問題: 四角形$ABCD$は$\angle ADB = {60}^{\circ}$, $\angle CBD = {30}^{\circ}$, $BC = BD$をみたし、その面積は$10$である。辺$AB$, $CD$の中点をそれぞれ$M$, $N$としたとき、線分$MN$の長さはいくらか。
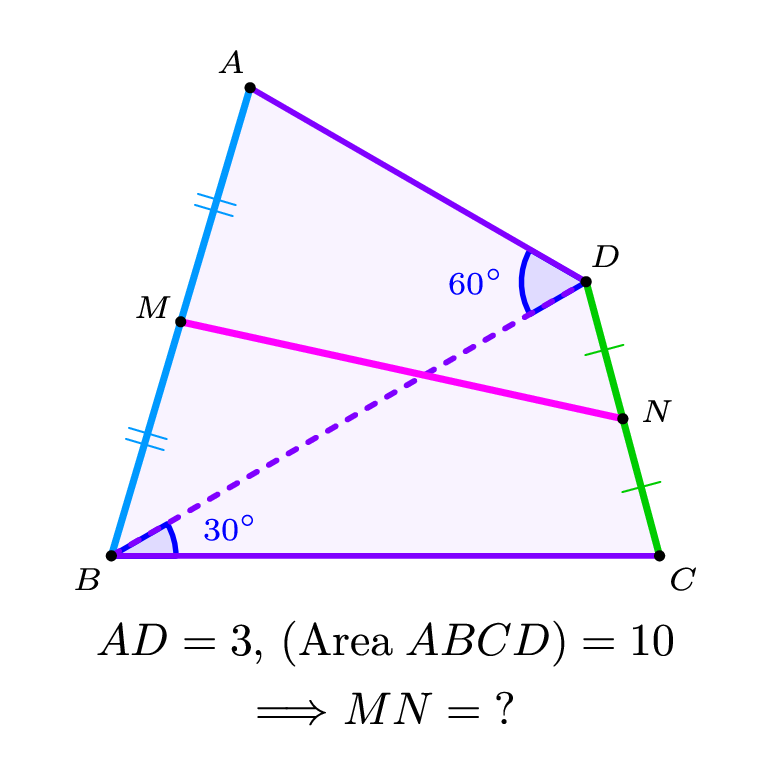
\documentclass[11pt]{jsarticle}
\usepackage[dvipdfmx]{graphicx}
\usepackage{amsmath,amssymb,enumitem,pgfplots,mathrsfs}
\pgfplotsset{compat=1.15}
\usetikzlibrary{arrows}
\definecolor{ffxfqq}{rgb}{1,0.5,0}
\definecolor{ffqqff}{rgb}{1,0,1}
\definecolor{qqqqff}{rgb}{0,0,1}
\definecolor{xfqqff}{rgb}{0.5,0,1}
\definecolor{qqccqq}{rgb}{0,0.8,0}
\definecolor{ffzzcc}{rgb}{1,0.6,0.8}
\definecolor{qqzzff}{rgb}{0,0.6,1}
\pagestyle{empty}
\begin{document}
\begin{tikzpicture}[line cap=round,line join=round,>=triangle 45,x=1cm,y=1cm]
\clip(-3.0,-3.8) rectangle (3.0,2.2);
\coordinate (A) at (-1.046377,1.5); \coordinate (B) at (-2.119660,-2.119660);
\coordinate (C) at (2.119660,-2.119660); \coordinate (D) at (1.551699,0);
\coordinate (M) at (-1.583019,-0.309830); \coordinate (N) at (1.835680,-1.0598302);
\fill[line width=0pt,color=xfqqff,fill=xfqqff,fill opacity=0.05] (A)--(B)--(C)--(D)--cycle;
\draw [shift=(B),line width=1.2pt,color=qqqqff,fill=qqqqff,fill opacity=0.1] (0,0)--(0:0.5) arc (0:30:0.5)--cycle;
\draw [shift=(D),line width=1.2pt,color=qqqqff,fill=qqqqff,fill opacity=0.1] (0,0)--(150:0.5) arc (150:210:0.5)--cycle;
\draw [line width=1.5pt,color=qqzzff] (A)--node[sloped]{\small $||$}(M)--node[sloped]{\small $||$}(B);
\draw [line width=1.5pt,color=qqccqq] (C)--node[sloped]{\small $|$}(N)--node[sloped]{\small $|$}(D);
\draw [line width=1.2pt,color=xfqqff] (A)--(D) (B)--(C);
\draw [line width=1.2pt,dash pattern=on 2pt off 3pt,color=xfqqff] (B)--(D);
\draw [line width=1.5pt,color=ffqqff] (M)--(N);
\begin{scriptsize}
\draw [fill=black,color=black]
 (A) circle (1pt) (-1.2,1.7) node {$A$}
 (B) circle (1pt) (-2.3,-2.3) node {$B$}
 (C) circle (1pt) (2.3,-2.3) node {$C$}
 (D) circle (1pt) (1.7,0.2) node {$D$}
 (M) circle (1pt) (-1.8,-0.2) node {$M$}
 (N) circle (1pt) (2.1,-1.0) node {$N$};
\draw [color=qqqqff] (-1.2,-1.9) node{${30}^{\circ}$} (0.7,0) node{${60}^{\circ}$};
\draw [color=black] (0,-2.8) node{\normalsize $AD = 3$, $({\rm Area\;} ABCD) = 10$} (0,-3.3) node{\normalsize $\Longrightarrow$ $MN = \;?$};
\end{scriptsize}
\end{tikzpicture}
\end{document}
解答: $N$について$B$と対称な点を$P$とし、線分$DP$上に$DQ = 3$となる点$Q$をとる。また、$A$から引いた$BQ$の垂線と$P$から引いた$BQ$の平行線との交点を$R$とし、$N$について$M$と対称な点を$S$とする。このとき、$AD = QD = 3$, $DP = DB$, $\angle ADP = \angle QDB = {150}^{\circ}$より$\triangle ADP \equiv \triangle QDB$が成り立つので、$PA = BQ$である。加えて$\angle APR = {30}^{\circ}$も従うので、$\triangle APR$に注目すれば$\frac{AP}{AR} = 2$が成立する。いま、$\triangle ADQ = \frac{3 \times 3 \times \sin {150}^{\circ}}{2} = \frac{9}{4}$であり、$BD \parallel CP$であるから、$({\rm Area\;} ABPQ) = ({\rm Area\;} ABCD)+\triangle ADQ = \frac{49}{4}$となる。さらに$BQ \perp AR$より、$({\rm Area\;} ABPQ) = \frac{AR \times BQ}{2} = \frac{{AP}^{2}}{4}$と表せるため、$AP > 0$を用いて$AP = 7$と求められる。$M$, $N$はそれぞれ線分$AB$, $PB$の中点であるから、結局$MN = \frac{7}{2}$と計算され、求める値は$\frac{7}{2}$である。
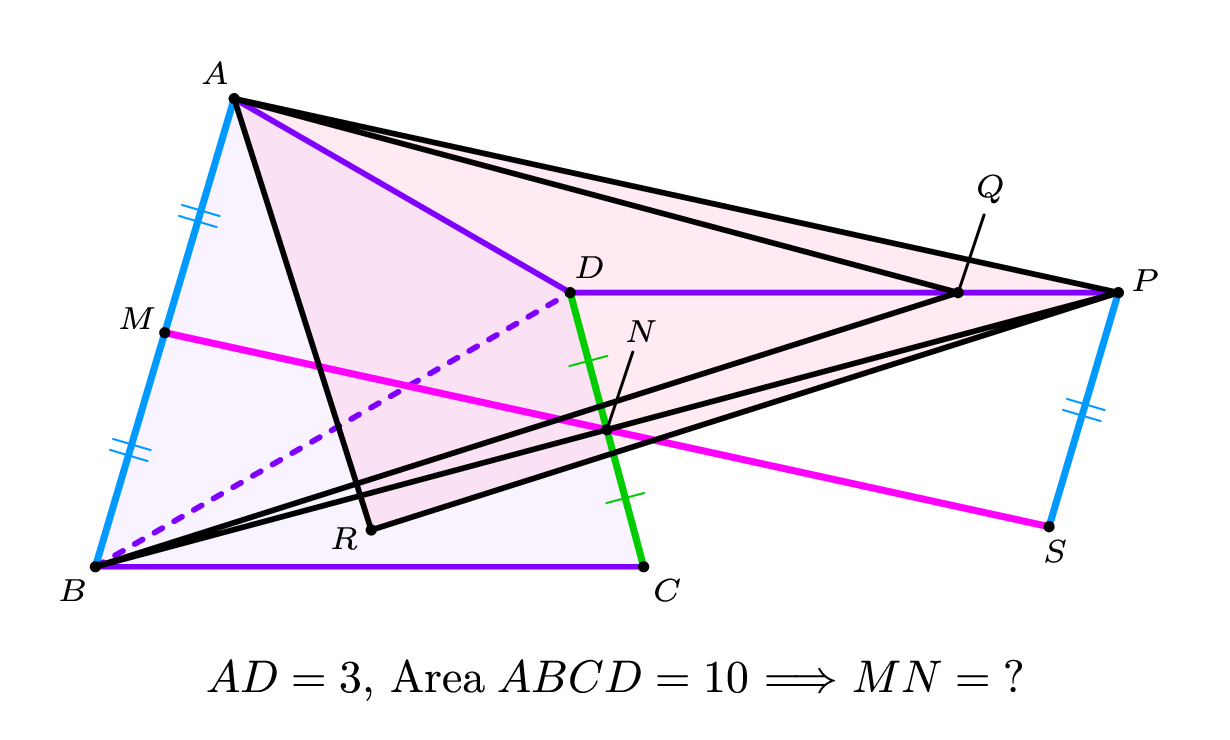
\documentclass[11pt]{jsarticle}
\usepackage[dvipdfmx]{graphicx}
\usepackage{amsmath,amssymb,enumitem,pgfplots,mathrsfs}
\pgfplotsset{compat=1.15}
\usetikzlibrary{arrows}
\definecolor{ffxfqq}{rgb}{1,0.5,0}
\definecolor{ffqqff}{rgb}{1,0,1}
\definecolor{qqqqff}{rgb}{0,0,1}
\definecolor{xfqqff}{rgb}{0.5,0,1}
\definecolor{qqccqq}{rgb}{0,0.8,0}
\definecolor{ffzzcc}{rgb}{1,0.6,0.8}
\definecolor{qqzzff}{rgb}{0,0.6,1}
\pagestyle{empty}
\begin{document}
\begin{tikzpicture}[line cap=round,line join=round,>=triangle 45,x=1cm,y=1cm]
\clip(-2.9,-3.5) rectangle (6.7,2.3);
\coordinate (A) at (-1.046377,1.5); \coordinate (B) at (-2.119660,-2.119660);
\coordinate (C) at (2.119660,-2.119660); \coordinate (D) at (1.551699,0);
\coordinate (M) at (-1.583019,-0.309830); \coordinate (N) at (1.835680,-1.0598302);
\coordinate (P) at (5.791020,0); \coordinate (Q) at (4.551699,0);
\coordinate (R) at (0.0134532,-1.835680); \coordinate (S) at (5.254378,-1.809830);
\fill[line width=0pt,color=xfqqff,fill=xfqqff,fill opacity=0.05] (A)--(B)--(C)--(D)--cycle;
\fill[line width=0pt,color=ffzzcc,fill=ffzzcc,fill opacity=0.2] (A)--(P)--(R)--cycle;
\draw [line width=1.5pt,color=qqzzff] (A)--node[sloped]{\small $||$}(M)--node[sloped]{\small $||$}(B) (P)--node[sloped]{\small $||$}(S);
\draw [line width=1.5pt,color=qqccqq] (C)--node[sloped]{\small $|$}(N)--node[sloped]{\small $|$}(D);
\draw [line width=1.2pt,color=xfqqff] (A)--(D)--(P) (B)--(C);
\draw [line width=1.2pt,dash pattern=on 2pt off 3pt,color=xfqqff] (B)--(D);
\draw [line width=1.5pt,color=ffqqff] (M)--(N)--(S);
\draw [line width=1.2pt,color=black] (A)--(R)--(P) (A)--(Q)--(B)--(P)--cycle;
\draw [line width=0.6pt,color=black] (N)--++(0.2,0.6) (Q)--++(0.2,0.6);
\begin{scriptsize}
\draw [fill=black,color=black]
 (A) circle (1pt) (-1.2,1.7) node {$A$}
 (B) circle (1pt) (-2.3,-2.3) node {$B$}
 (C) circle (1pt) (2.3,-2.3) node {$C$}
 (D) circle (1pt) (1.7,0.2) node {$D$}
 (M) circle (1pt) (-1.8,-0.2) node {$M$}
 (N) circle (1pt) (2.1,-0.3) node {$N$}
 (P) circle (1pt) (6,0.1) node {$P$}
 (Q) circle (1pt) (4.8,0.8) node {$Q$}
 (R) circle (1pt) (-0.2,-1.9) node {$R$}
 (S) circle (1pt) (5.3,-2) node {$S$};
\draw [color=black] (1.9,-3) node{\normalsize $AD = 3$, ${\rm Area\;} ABCD = 10$ $\Longrightarrow$ $MN = \;?$};
\end{scriptsize}
\end{tikzpicture}
\end{document}
答え: $\frac{7}{2}$
タグ: 算数、対角線
難易度: hard